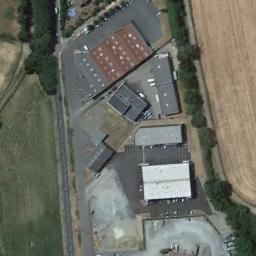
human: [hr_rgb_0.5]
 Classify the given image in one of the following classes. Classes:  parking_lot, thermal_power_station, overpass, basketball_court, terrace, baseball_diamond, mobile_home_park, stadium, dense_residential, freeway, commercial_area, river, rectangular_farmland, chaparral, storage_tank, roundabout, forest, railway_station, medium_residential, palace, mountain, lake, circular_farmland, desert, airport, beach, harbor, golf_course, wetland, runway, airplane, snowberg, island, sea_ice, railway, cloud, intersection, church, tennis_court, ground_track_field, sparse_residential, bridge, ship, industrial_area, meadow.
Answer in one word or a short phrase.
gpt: industrial_area